Field crop: tomato
Growth stage: 2
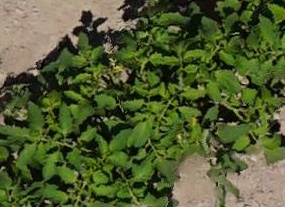
Species: tomato